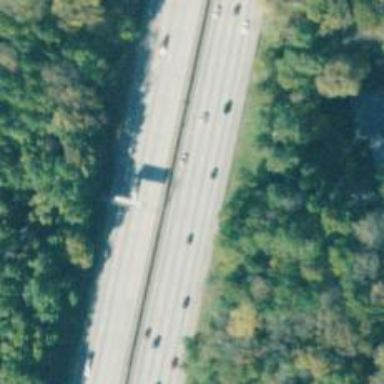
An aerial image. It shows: View of motorway.